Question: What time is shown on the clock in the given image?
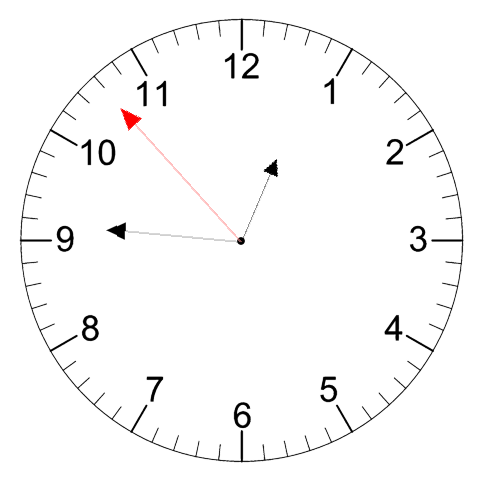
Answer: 12:45:53